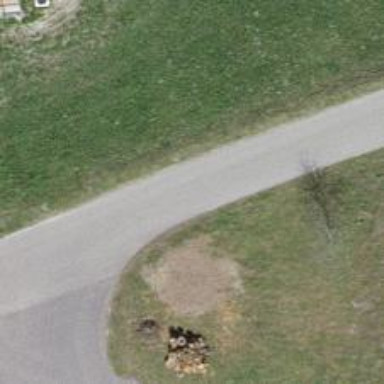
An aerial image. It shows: Unclassified road.